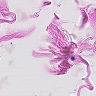
Metastatic tissue present: no